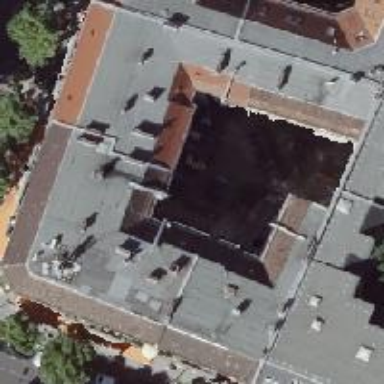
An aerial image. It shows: Residential building with quadruple saltbox shaped roof.